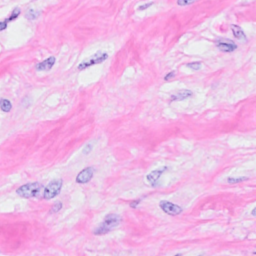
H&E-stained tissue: Breast